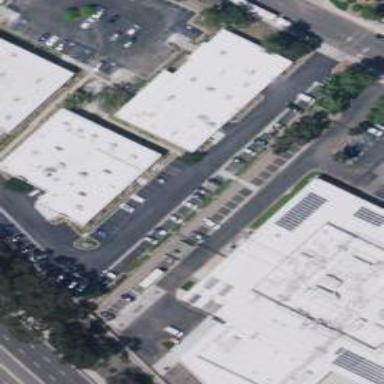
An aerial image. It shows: Industrial building.